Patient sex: F
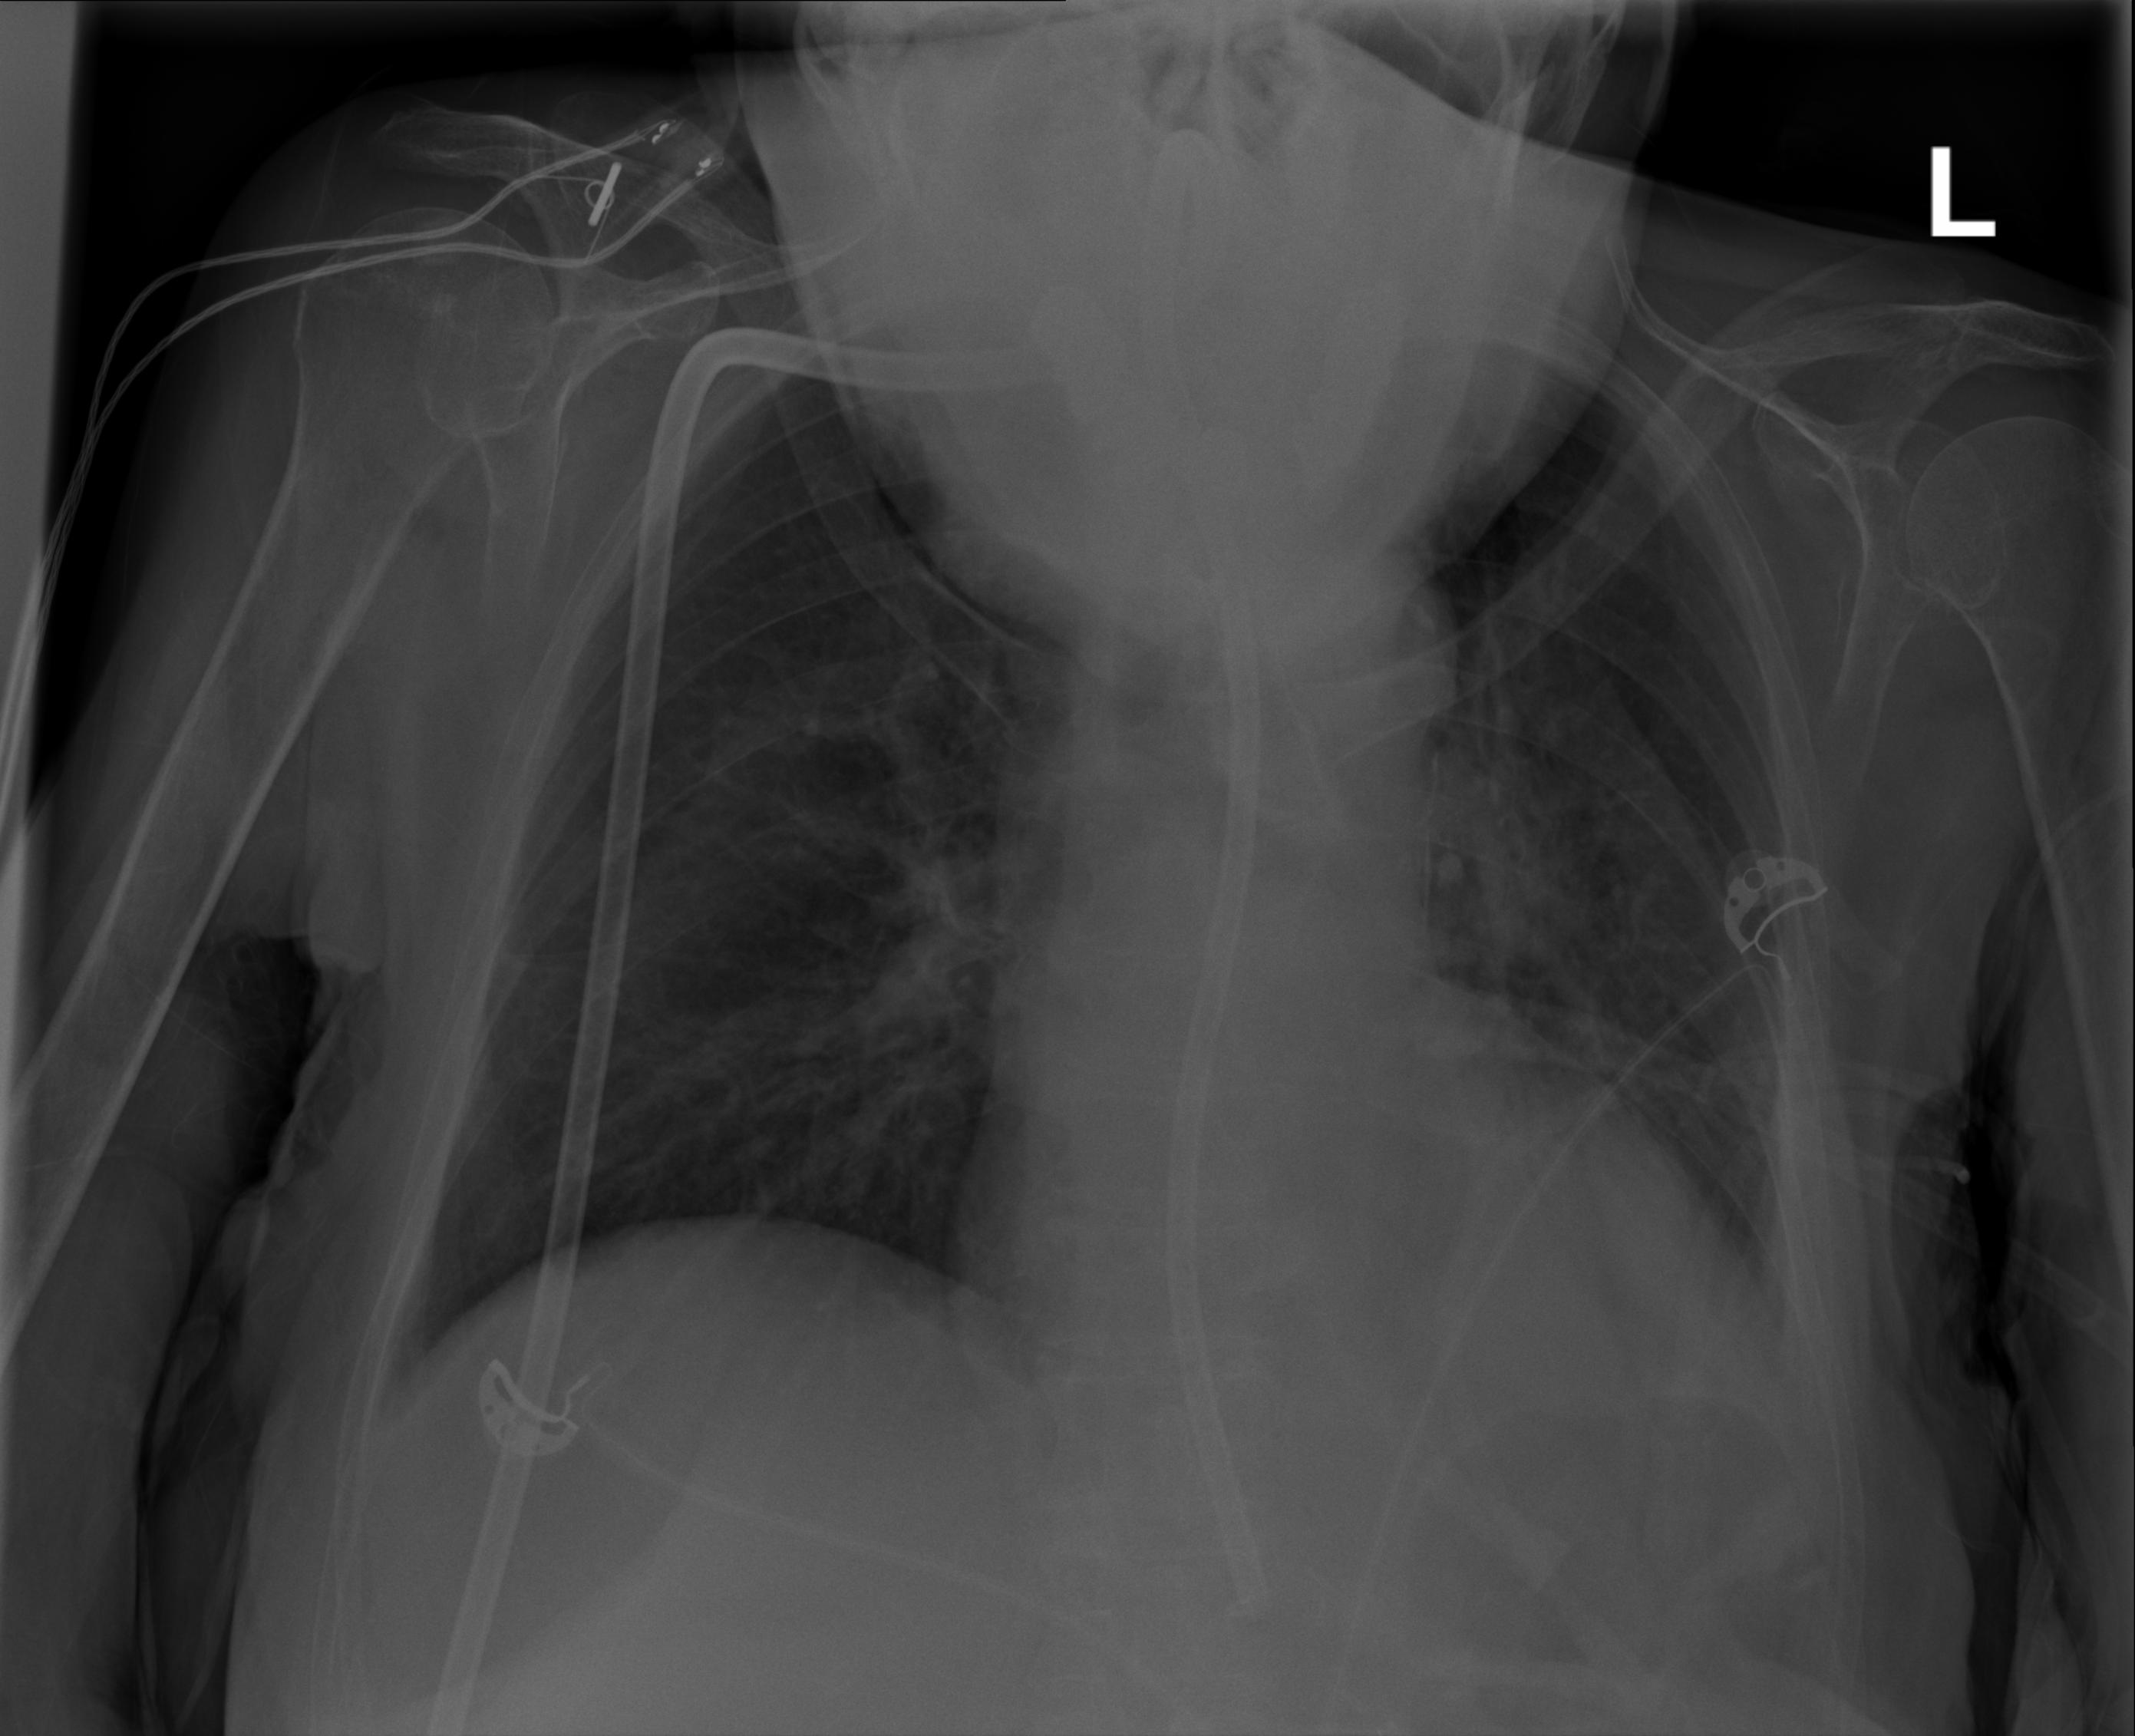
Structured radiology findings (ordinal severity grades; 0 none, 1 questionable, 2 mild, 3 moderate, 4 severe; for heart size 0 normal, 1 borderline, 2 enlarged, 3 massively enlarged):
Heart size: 1
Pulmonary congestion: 0
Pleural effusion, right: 0
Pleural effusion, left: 0
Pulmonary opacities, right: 0
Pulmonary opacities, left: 2
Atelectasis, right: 0
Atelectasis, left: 2